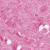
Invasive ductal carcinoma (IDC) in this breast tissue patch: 0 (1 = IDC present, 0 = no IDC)